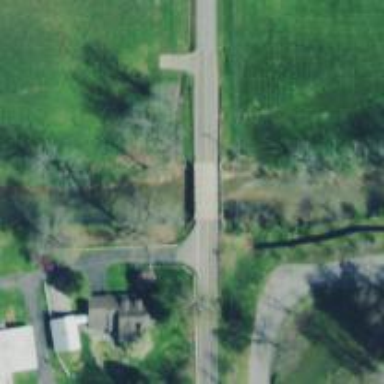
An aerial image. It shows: Residential road with bridge.